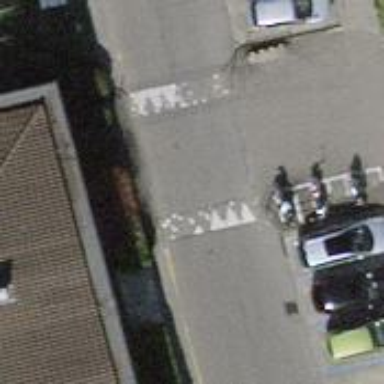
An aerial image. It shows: Traffic hump for calming the traffic.